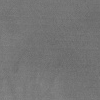
Atmospheric dust classification: dusty